Interaction volume radius: 10 \u00c5
Interaction volume height: 35 \u00c5
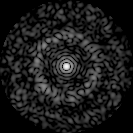
Disorder parameter: 0.827